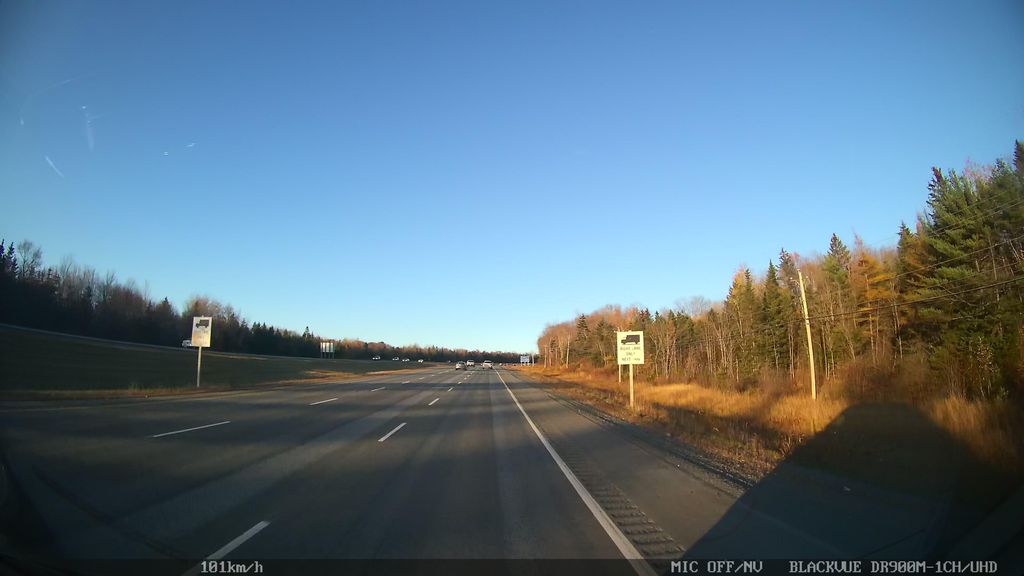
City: halifax